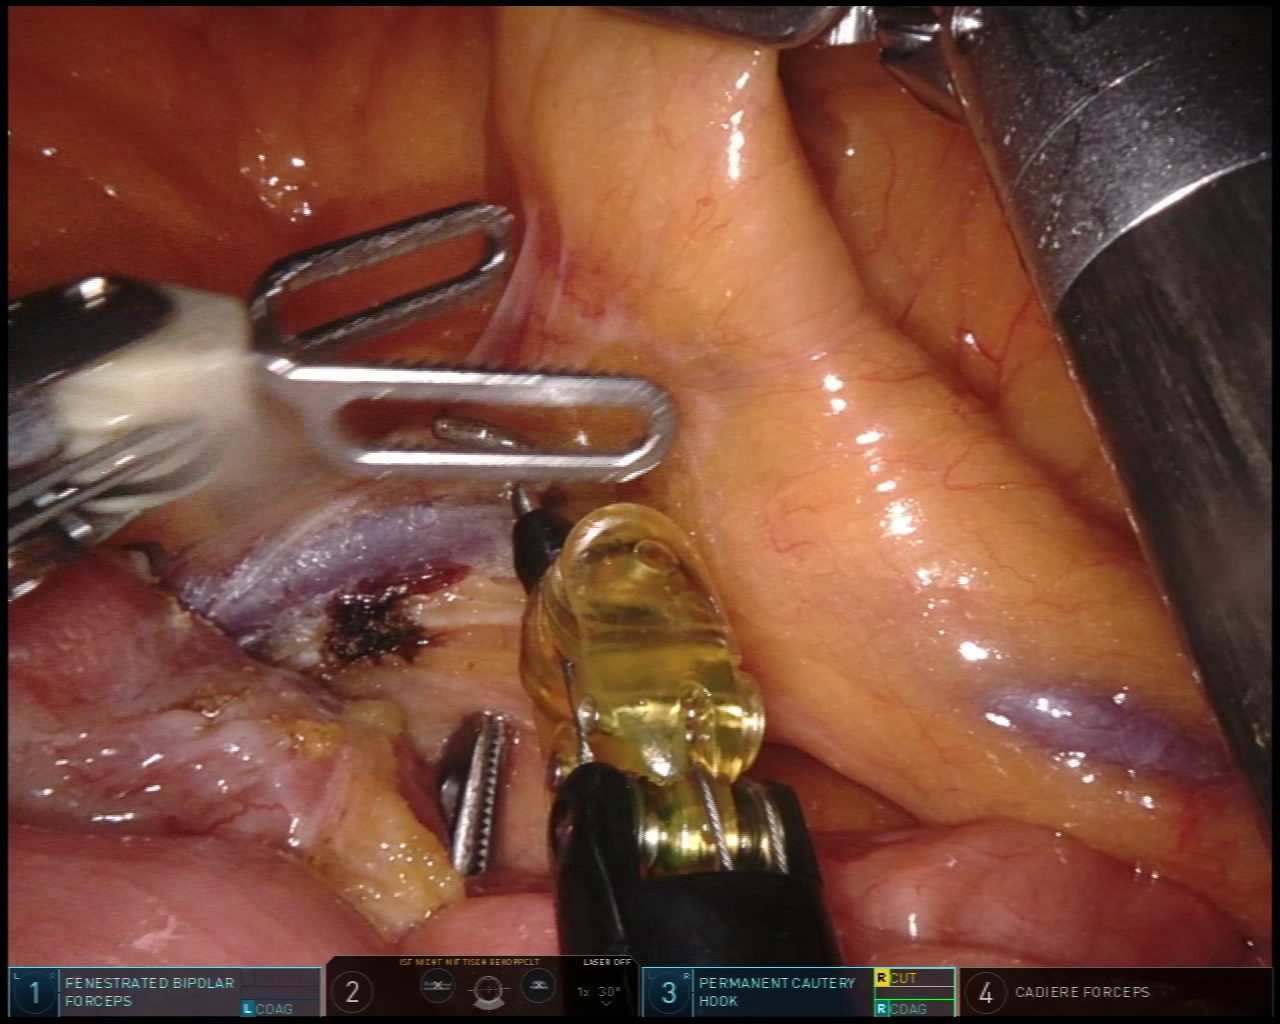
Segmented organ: intestinal_veins
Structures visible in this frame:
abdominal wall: no
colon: no
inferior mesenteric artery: no
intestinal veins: yes
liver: no
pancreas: no
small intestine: yes
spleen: no
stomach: no
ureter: no
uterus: no
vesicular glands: no